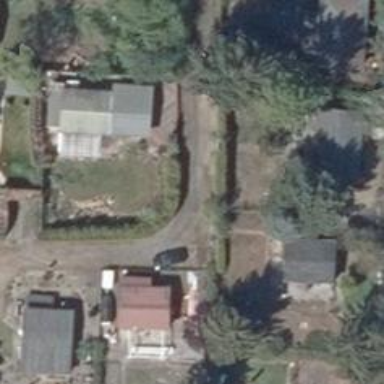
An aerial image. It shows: Alley classified as service road.